Question: [Re-Written: 31/01]
I have this problem where I am trying to re-produce a SQL query where I used HAVING ... AND.
The table below shows simplified view of Stores table (ID) and Asset (A-F are types or names of assets).
My View posts to controller a list of Names (which comes from checkboxes implemented using MvcCheckBoxList).

The result of my query should be a list IDs where each ID has at least one of every asset name selected.
Examples
- List of Names includes A and B return ID { 4 } only
- List of Names = A, C and E returns IDs { 4 and 6 }
Previous I used a loop to create a text string which concatenated subsequent AND clauses together and was passed as a SQL connectionString.
Example 1 above would look something like this:
'''
SELECT * FROM Stores S, ....(all other columns required)
LEFT JOIN Assets A ON S.ID == A.SID
WHERE (DATE ....)
HAVING (count(case when A.Name == "A" then 1 else NULL end) > 0) AND (count(case when A.Name == "B" then 1 else NULL end) > 0)
GROUP BY S.ID;
'''
It's the HAVING .. AND that I need to reproduce.
I have tried this
'''
stores = (from s in stores
join a in db.Assets on s.ID equals a.StoreID
where (postedTillNames.Contains(a.Name)).Distinct().ToList();
'''
but this returns any Store which has any Name. postedTillNames is the posted back from View in Model and is an array of string.
So I found a non-Linq workaround which I will use for time being, but would like to use clean linq if possible (and learn something too ;-):
'''
List<Store> tillStores = new List<Store>();
foreach (var s in stores)
{
bool r = true;
for (int c = 0; c < postedTillNames.Count(); c++)
{
r = (s.Assets.Where(a => a.Name == postedTillNames[c]).Count() > 0) ? true : false;
if (!r) break;
}
if (r) tillStores.Add(s);
}
'''
Thank again for your posts and comments so far.
Regards
Craig
---
UPDATE: I have re-written the question completely so please read from the top
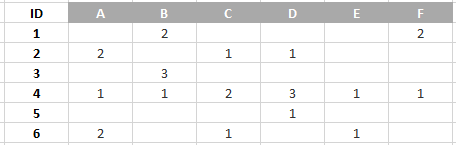
Answer: Using the following class structure:
'''
class Store
{
public int ID { get; set; }
public string Name { get; set; }
}
class Asset
{
public int StoreID { get; set; }
public string Name { get; set; }
}
'''
and data:
'''
List<Store> Stores = new List<Store>()
{
new Store { ID = 1, Name = "First"},
new Store { ID = 2, Name = "Second"},
new Store { ID = 3, Name = "Third"},
new Store { ID = 4, Name = "Fourth"},
new Store { ID = 5, Name = "Fifth"},
new Store { ID = 6, Name = "Sixth"}
};
List<Asset> Assets = new List<Asset>()
{
new Asset { StoreID = 1, Name = "B"},
new Asset { StoreID = 1, Name = "B"},
new Asset { StoreID = 1, Name = "F"},
new Asset { StoreID = 1, Name = "F"},
new Asset { StoreID = 2, Name = "A"},
new Asset { StoreID = 2, Name = "A"},
new Asset { StoreID = 2, Name = "C"},
new Asset { StoreID = 2, Name = "D"},
new Asset { StoreID = 3, Name = "B"},
new Asset { StoreID = 3, Name = "B"},
new Asset { StoreID = 3, Name = "B"},
new Asset { StoreID = 4, Name = "A"},
new Asset { StoreID = 4, Name = "B"},
new Asset { StoreID = 4, Name = "C"},
new Asset { StoreID = 4, Name = "C"},
new Asset { StoreID = 4, Name = "D"},
new Asset { StoreID = 4, Name = "D"},
new Asset { StoreID = 4, Name = "D"},
new Asset { StoreID = 4, Name = "E"},
new Asset { StoreID = 4, Name = "F"},
new Asset { StoreID = 5, Name = "D"},
new Asset { StoreID = 6, Name = "A"},
new Asset { StoreID = 6, Name = "A"},
new Asset { StoreID = 6, Name = "C"},
new Asset { StoreID = 6, Name = "E"}
};
'''
as a mockup of the real tables and data stored in the DB, you can use the following Linq query to get what you want:
'''
string[] postedTillNames = { "A", "C", "E"};
var result = (from s in Stores
join a in Assets on s.ID equals a.StoreID
group new { A = a, S = s } by a.StoreID into assetsGroup
where !postedTillNames.Any(p => !assetsGroup.Select(g => g.A.Name)
.Contains(p))
select assetsGroup.First().S).ToList();
'''
The above query returns a 'List<Store>' object containing stores with ID = 4, 6.